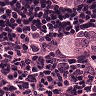
Metastatic tissue present: no